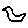
Label: bird